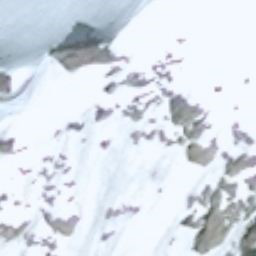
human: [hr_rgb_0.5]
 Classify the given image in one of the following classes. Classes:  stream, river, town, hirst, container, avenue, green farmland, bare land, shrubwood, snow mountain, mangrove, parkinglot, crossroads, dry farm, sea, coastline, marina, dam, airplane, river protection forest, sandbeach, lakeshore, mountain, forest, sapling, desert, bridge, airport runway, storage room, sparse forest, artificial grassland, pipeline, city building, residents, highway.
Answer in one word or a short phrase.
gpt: snow mountain